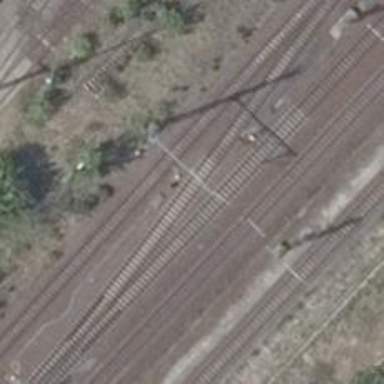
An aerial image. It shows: Rail siding with electrified contact lines for trains.